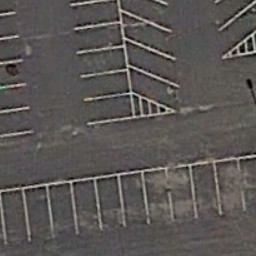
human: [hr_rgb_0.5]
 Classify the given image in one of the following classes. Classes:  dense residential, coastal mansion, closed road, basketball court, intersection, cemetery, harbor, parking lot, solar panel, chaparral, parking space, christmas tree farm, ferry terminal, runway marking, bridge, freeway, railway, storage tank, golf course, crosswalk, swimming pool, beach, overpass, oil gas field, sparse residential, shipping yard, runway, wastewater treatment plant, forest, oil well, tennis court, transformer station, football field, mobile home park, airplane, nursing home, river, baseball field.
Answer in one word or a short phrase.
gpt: parking space